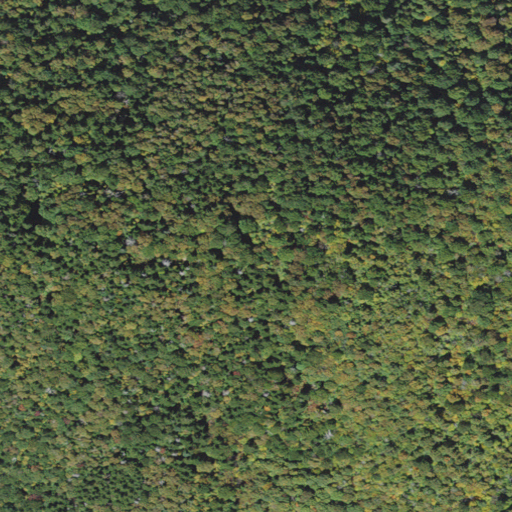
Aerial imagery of mountain in Vermont named The Darning Needle containing evergreen forest and deciduous forest